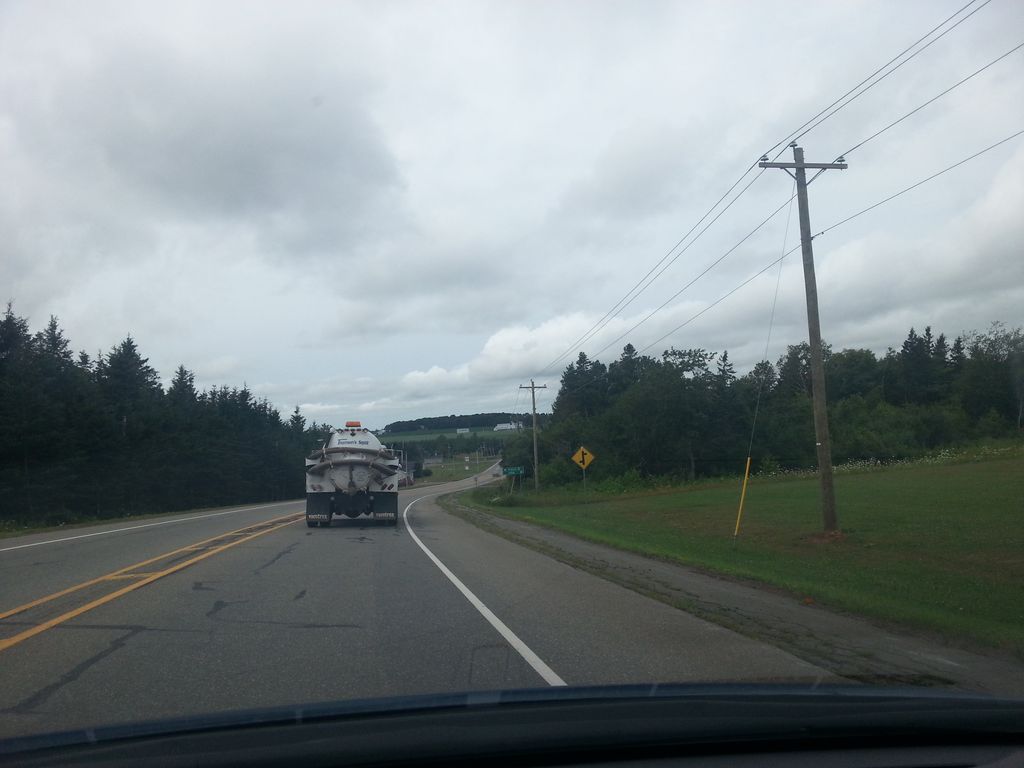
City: charlottetown